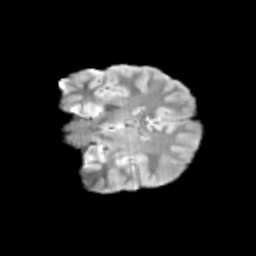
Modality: T2w
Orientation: coronal
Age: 12
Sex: male
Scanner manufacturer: siemens
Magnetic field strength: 3 T
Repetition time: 3.8 s
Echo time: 0.07 s